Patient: sex F, age 74
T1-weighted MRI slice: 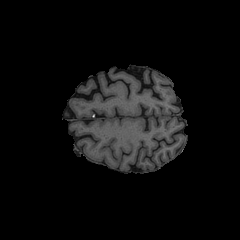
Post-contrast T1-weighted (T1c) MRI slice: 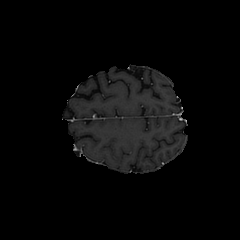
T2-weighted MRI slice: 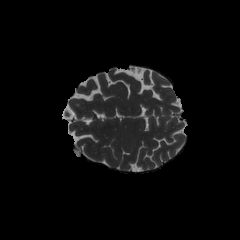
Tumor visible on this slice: no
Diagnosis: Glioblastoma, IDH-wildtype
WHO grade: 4